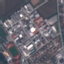
Land use / land cover: Industrial